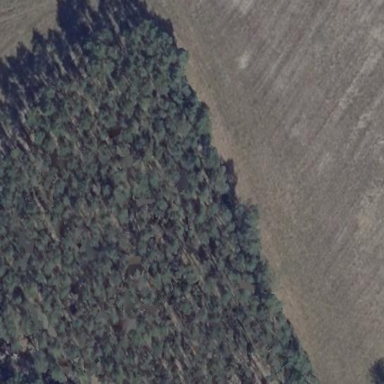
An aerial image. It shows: Forest area.